Question:
I need to add the below attached transparent image in each dynamic generated div mentioned in the fiddle <URL>
'''
for (var i = 0; i < columns; i++) {
var $col = $("<div />", {
class: "col",
style: "background: " + get_random_color() + ";",
id : ii + "-" + i
});
$row.append($col);
}
'''
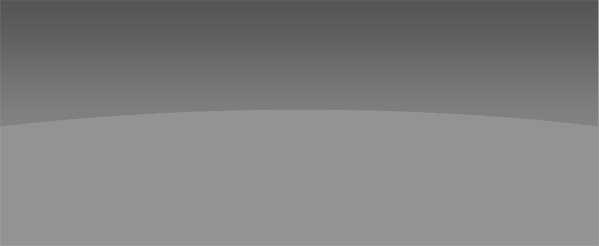
Answer: You can try using the background shorthand to set color and background image.
Code:
'''
for (var i = 0; i < columns; i++) {
var $col = $("<div />", {
class: "col",
style: "background: " + get_random_color() + " url('http://i.stack.imgur.com/OBZ7q.png');",
id : ii + "-" + i
});
$row.append($col);
}
'''
Demo: <URL>